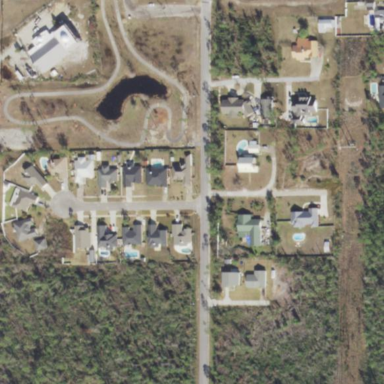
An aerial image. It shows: Residential area consisting of single-family homes.